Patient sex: M
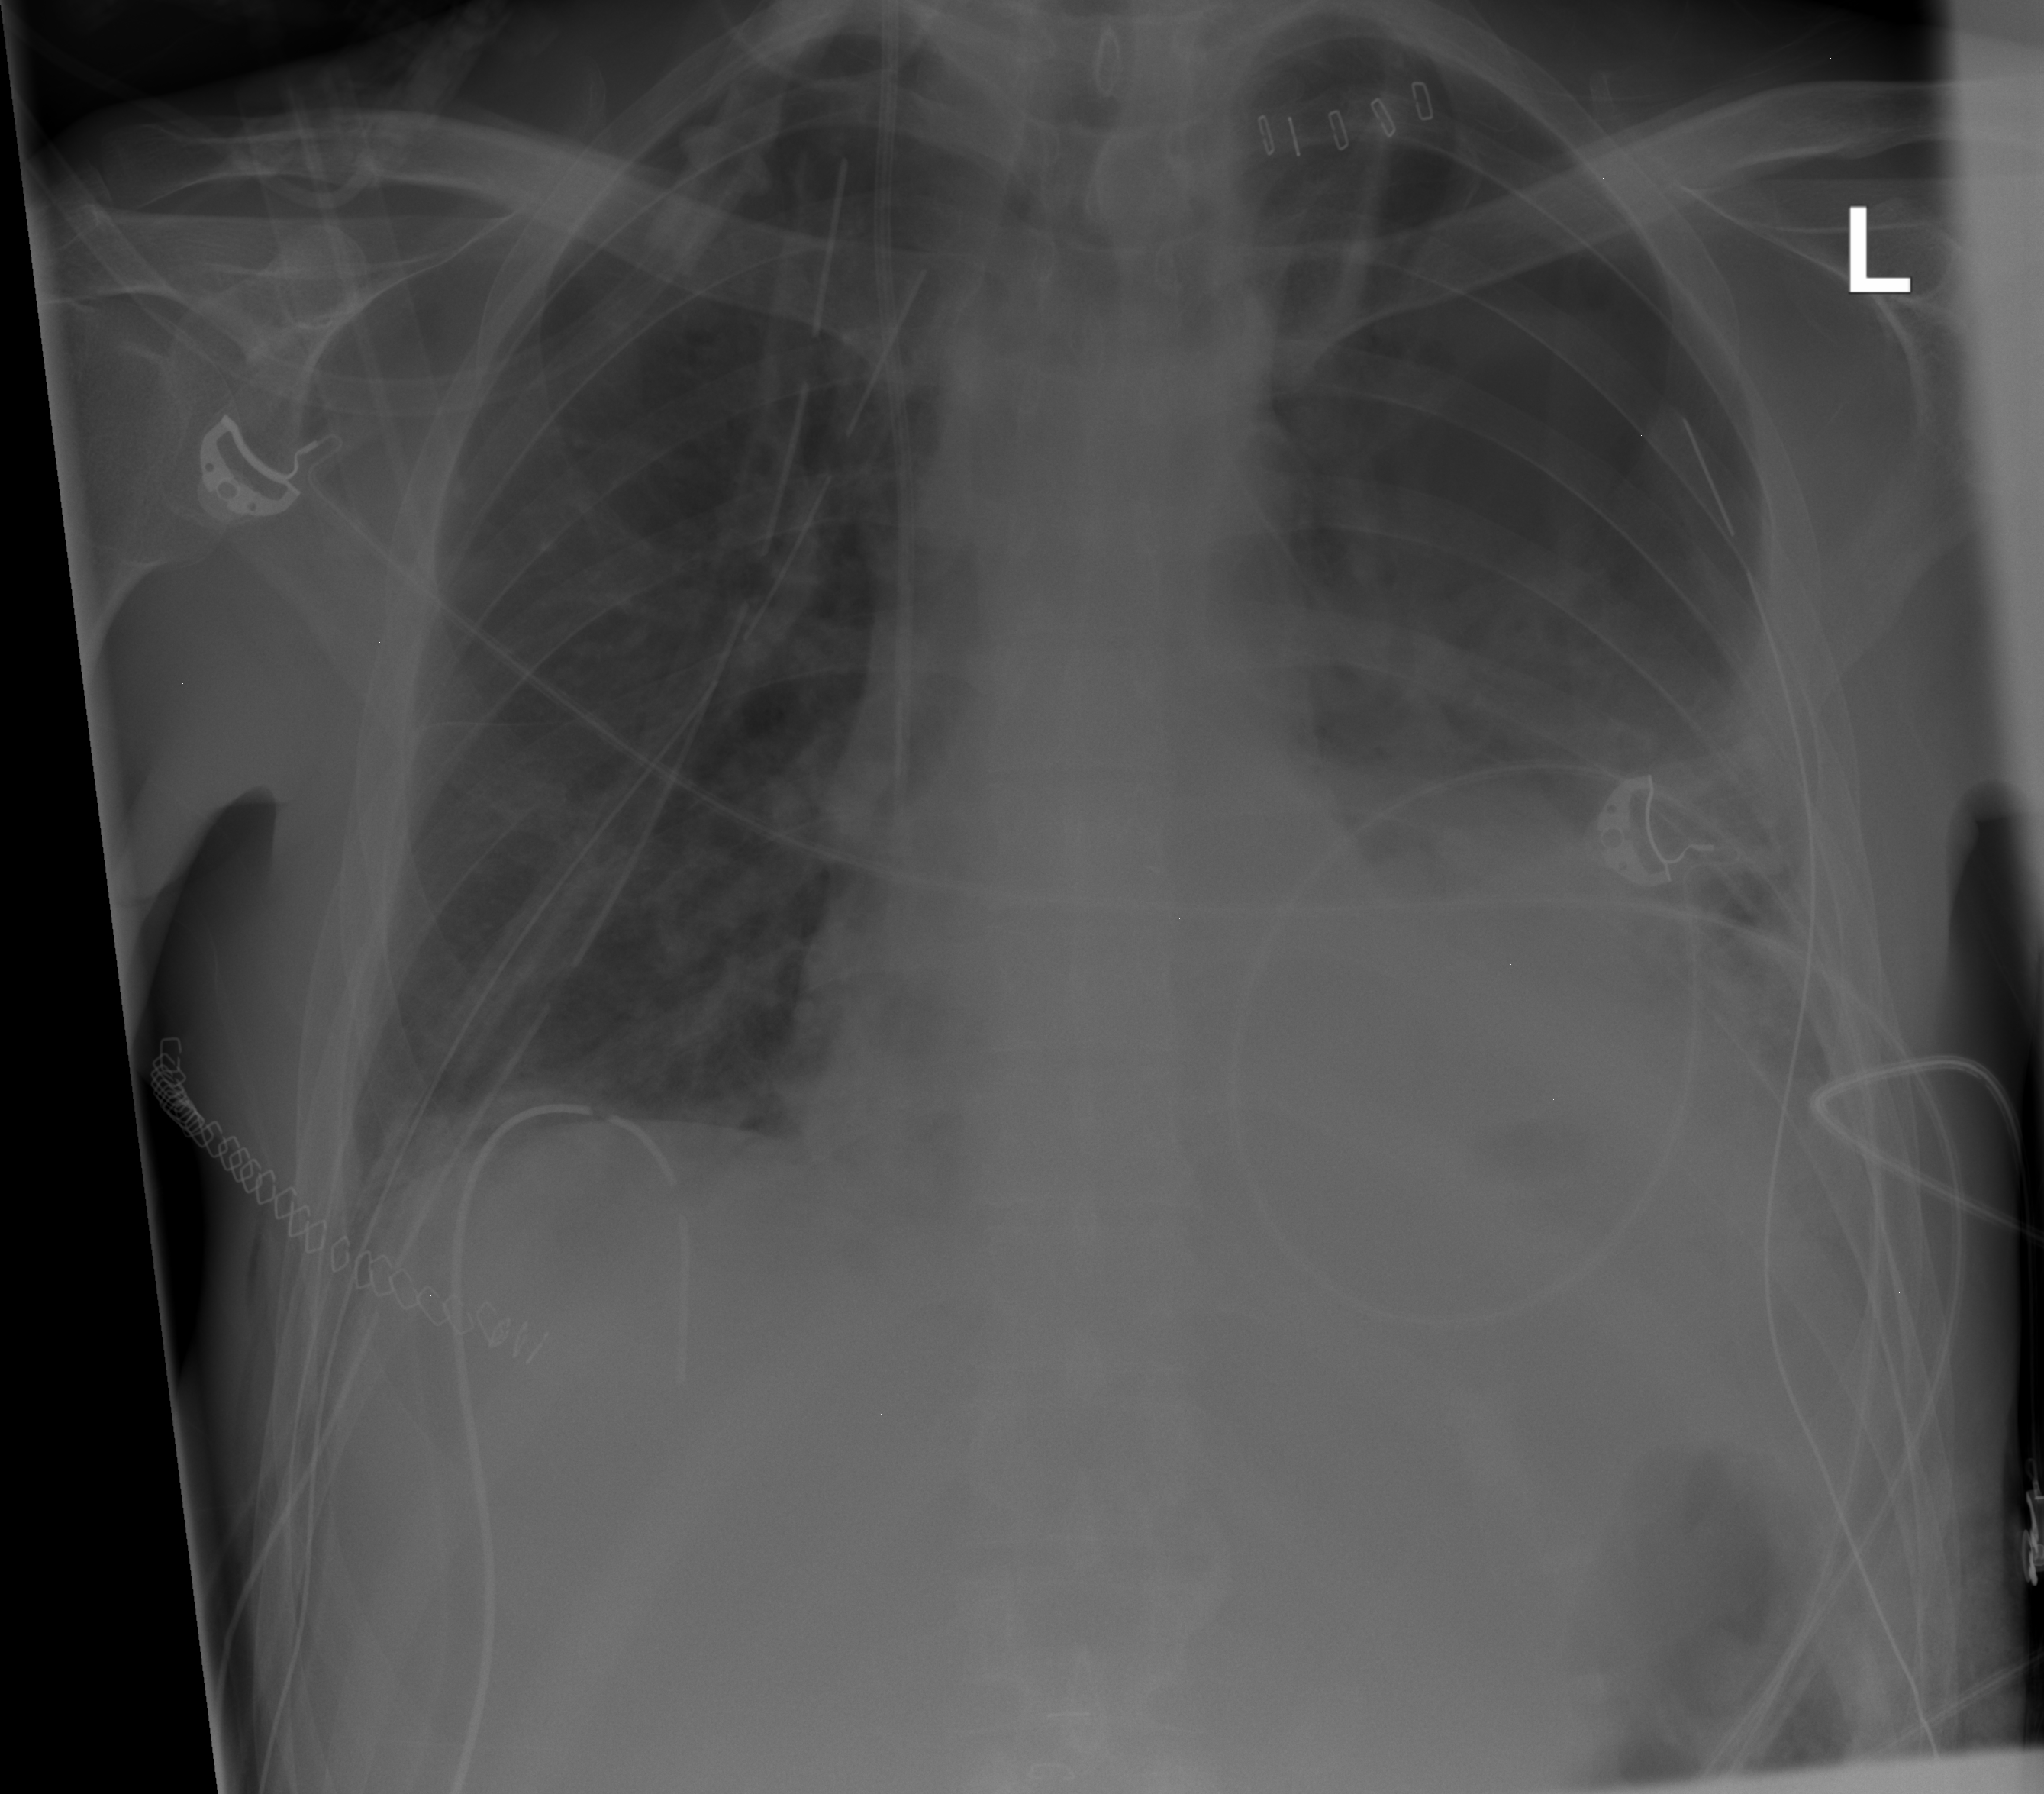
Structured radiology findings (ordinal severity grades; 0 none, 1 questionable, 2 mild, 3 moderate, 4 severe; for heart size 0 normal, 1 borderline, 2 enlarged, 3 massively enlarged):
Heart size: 0
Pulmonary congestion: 0
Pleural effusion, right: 0
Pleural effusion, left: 2
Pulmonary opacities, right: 0
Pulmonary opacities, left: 2
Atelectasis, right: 0
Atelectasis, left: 2